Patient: sex F, age 77
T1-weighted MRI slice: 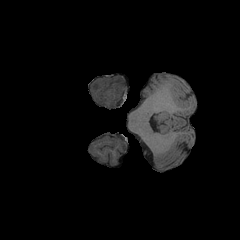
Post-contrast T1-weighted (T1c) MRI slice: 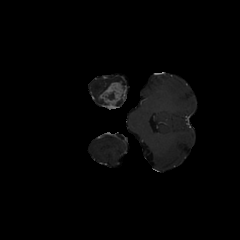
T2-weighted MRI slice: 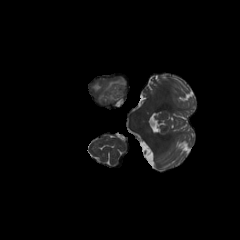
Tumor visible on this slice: yes
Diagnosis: Glioblastoma, IDH-wildtype
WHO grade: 4